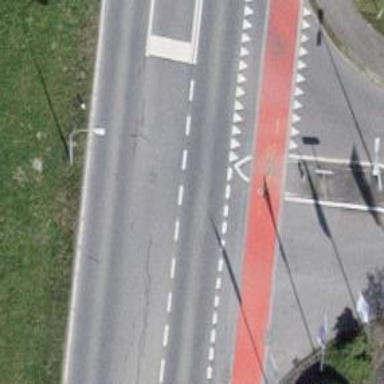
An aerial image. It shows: Primary highway with cycle track on the left side.